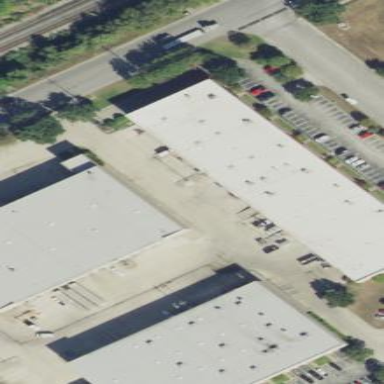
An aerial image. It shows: Warehouse building.